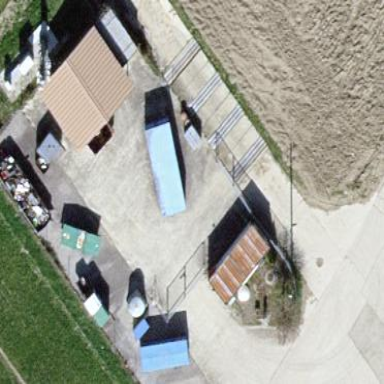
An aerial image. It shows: Recycling center.